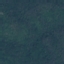
Label: Forest